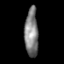
Tissue: prostate
Cell type: Epithelial cells
Senescence score: 0.3615
Nuclear area (px): 644
Mean DAPI intensity: 128.556